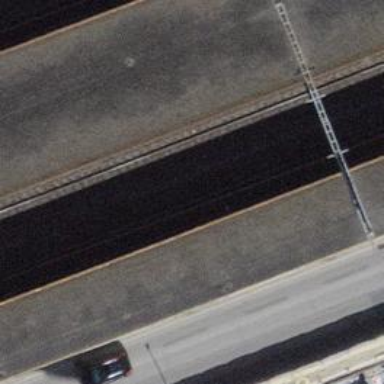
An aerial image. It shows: Railway stop with public transport stop position.